Field crop: tomato
Growth stage: 1
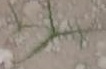
Species: cyperus